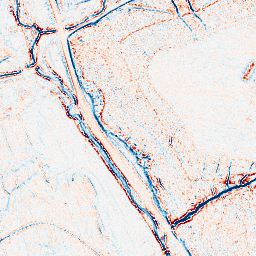
Category: edge_preserving
Decomposition family: anisotropic_diffusion
Decomposition parameters: iterations: 5
kappa: 10
gamma: 0.1
Upsampling method: linear_exact
Upsampling parameters: scale: 2
Upsampling scale: 2